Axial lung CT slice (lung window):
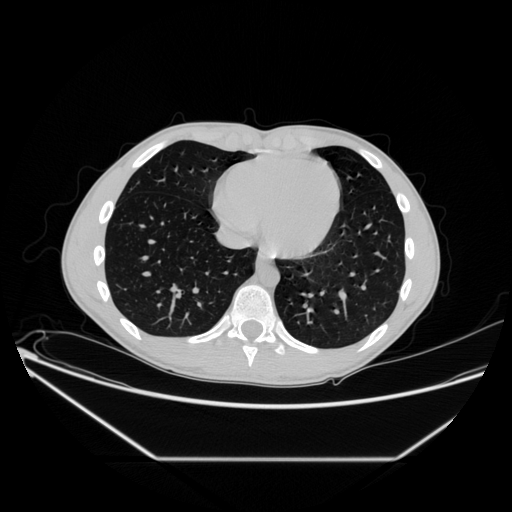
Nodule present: no